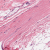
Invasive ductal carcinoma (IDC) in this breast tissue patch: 0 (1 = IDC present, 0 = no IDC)